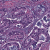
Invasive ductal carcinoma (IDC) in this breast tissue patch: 1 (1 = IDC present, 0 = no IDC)